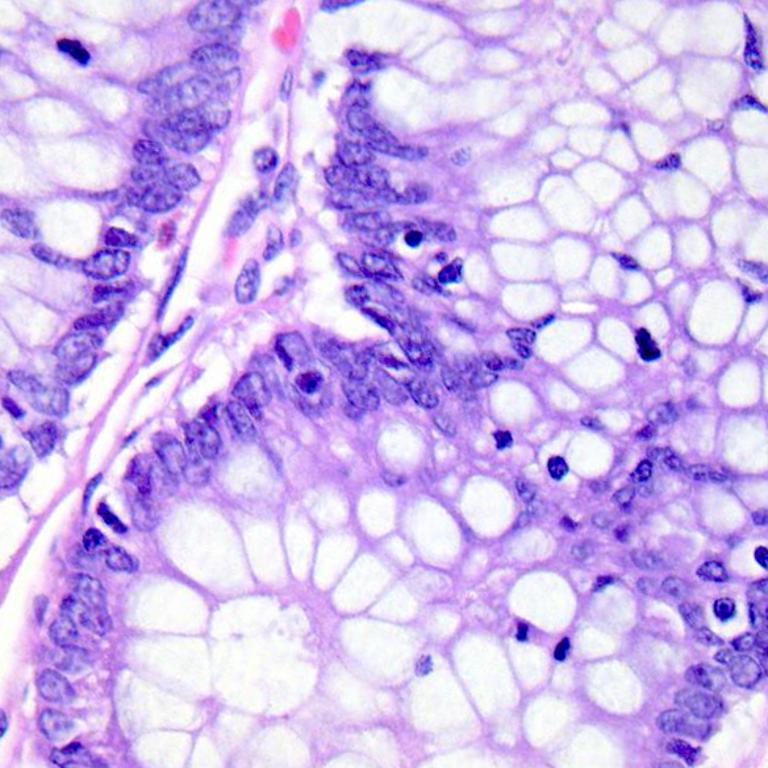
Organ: colon
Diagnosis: benign